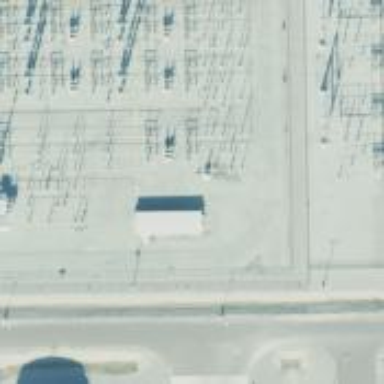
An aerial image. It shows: Switch used for power control.